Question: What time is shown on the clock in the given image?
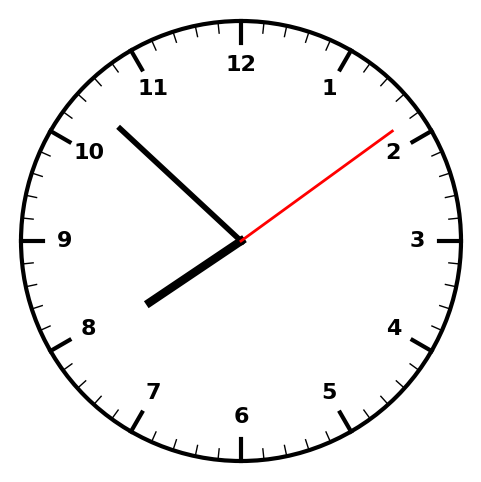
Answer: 07:52:09